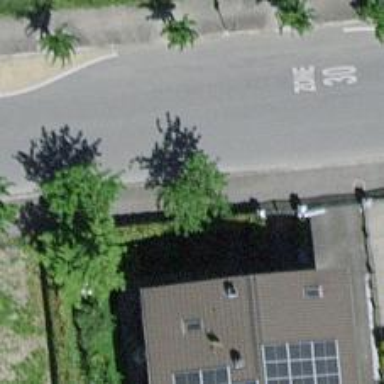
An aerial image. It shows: Broadleaved tree along the street.